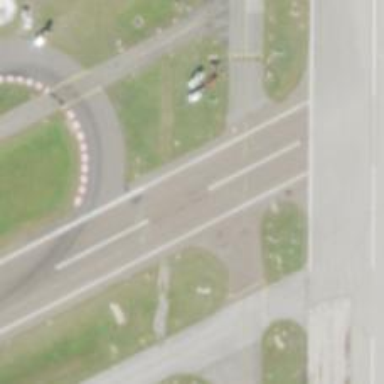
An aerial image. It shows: Asphalt runway at the airport.